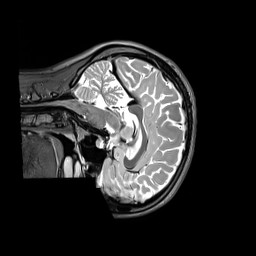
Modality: T2w
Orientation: sagittal
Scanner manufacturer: siemens
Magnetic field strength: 3 T
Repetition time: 3.2 s
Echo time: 0.406 s